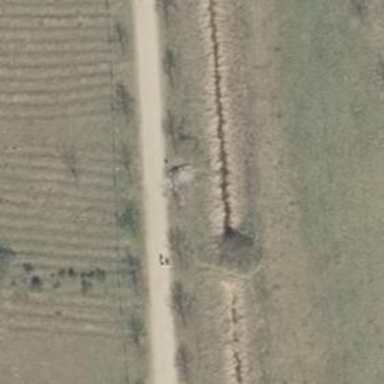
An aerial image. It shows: Path.